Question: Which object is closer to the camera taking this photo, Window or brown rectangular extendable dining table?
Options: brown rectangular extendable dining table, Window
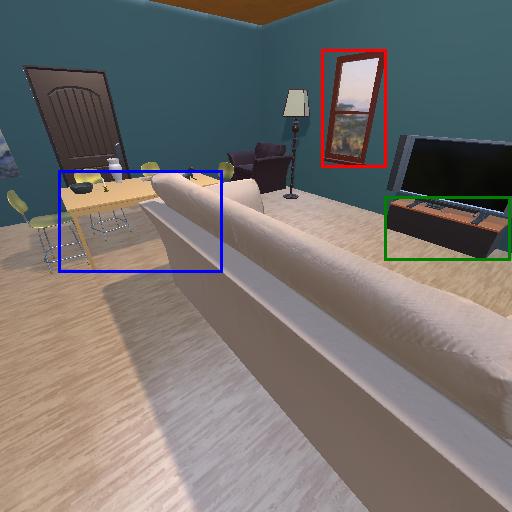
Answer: brown rectangular extendable dining table